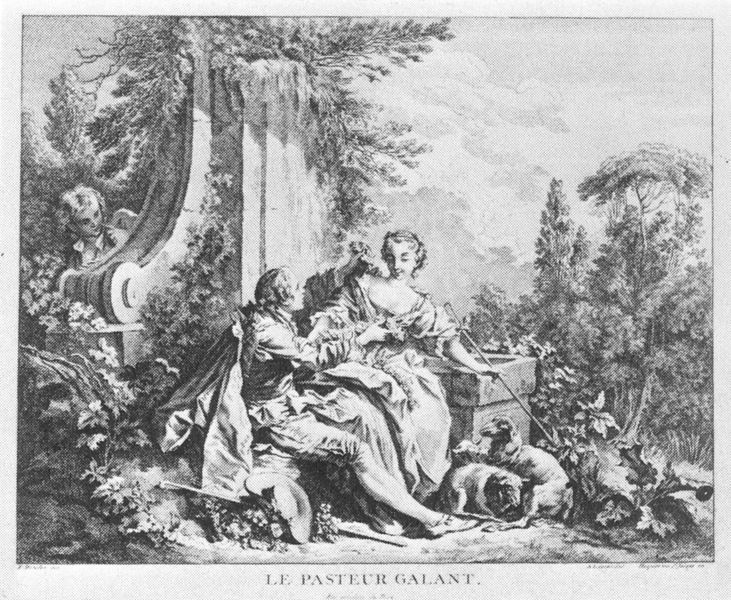
Titel: Der galante Pfarrer (Stich von André Laurent)
Künstler: Francois Boucher
Institution: Paris, Musée du Louvre, Collection Edmond de Rothschild
Schlagwörter: himmel, mann, wolken, bäume, landschaft, frau, hut, säule, dame, hund, hunde, natur, mantel, rokkoko, rokoko, wald, stock, engel, sommer, liebe, warm, beobachter, ruine, stich, schwarzweiß, efeu, volute, schäferstündchen, lauschen, päarchen, le pasteur galant